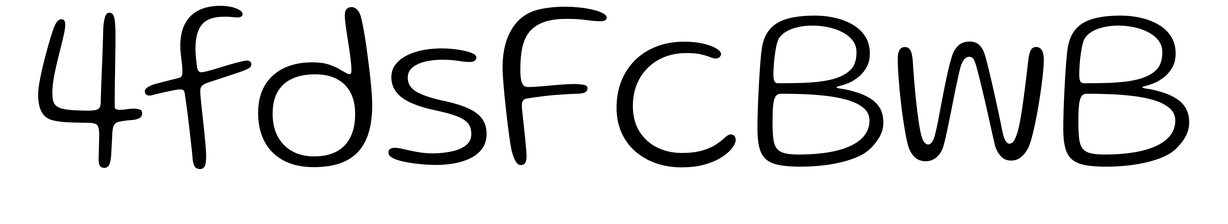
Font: Gluten_ExtraLight